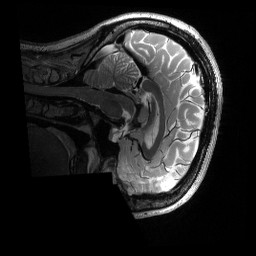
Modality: T2w
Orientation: sagittal
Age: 29
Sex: female
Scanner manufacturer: siemens
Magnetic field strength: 3 T
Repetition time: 3.2 s
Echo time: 0.564 s